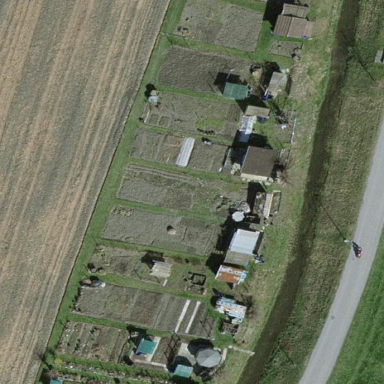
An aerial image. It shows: Allotments area.